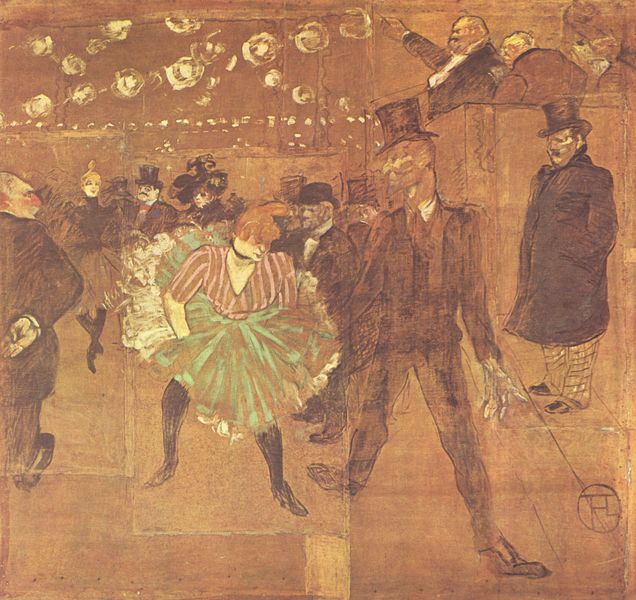
Titel: Ball im Moulin Rouge
Künstler: Henri de Toulouse-Lautrec
Standort: Paris
Institution: Musée d'Orsay
Schlagwörter: dunkel, feder, gemälde, mann, weiß, frauen, gelb, grün, impressionismus, menschen, ocker, braun, degas, frankreich, frau, frisur, handschuh, handschuhe, hut, hüte, kariert, kleid, kreide, lampen, laterne, laternen, licht, lichter, männer, nacht, nase, orange, paris, renoir, schwarz, straße, toulouse lautrec, türkis, zeichnung, blick, dame, rot, weg, ball, beige, fest, gesellschaft, herren, leute, mode, party, rock, tanz, zylinder, alt, anzug, anzüge, bart, blond, feier, hose, jung, kneipe, band, bluse, herr, hände, signatur, rauch, boden, haare, mantel, decke, kind, paar, bühne, musik, orchester, tanzen, theater, tänzerin, kinn, rosa, rund, beine, dutt, ballerina, ballett, halsband, parkett, röcke, schuhe, tutu, tüll, tütü, zuschauer, farbe, graphik, beleuchtung, empore, loge, saal, figuren, audience, crowd, gathering, hat, men, people, red, stockings, white, women, frack, black, dress, formal, france, green, hair, jugendstil, lace, meeting, old, painting, room, skirt, woman, yellow, monet, vergnügen, gestreift, manet, streifen, pink, brown, floor, socken, podest, rothaarig, strümpfe, berlin, alter, unterrock, geld, clown, monogramm, brille, chapeau, plakat, lautrec, stiefel, schuh, toulouse, variete, henri toulouse-lautrec, man, strumpfhose, rouge, girl, kapelle, boy, costume, male, suit, drawing, femme, volants, color, impressionism, sketch, beard, french, moulin rouge, tänzer, gesellig, insignien, abstract, avantgarde, feast, festival, human, lights, zeichnugn, history, colorful, ballsaal, shoe, shoes, rauschend, türkies, dirigent, impressionist, seifenblasen, ausgelassen, galan, guache, chalk, stripes, colour, paint, stylized, lampion, nachtleben, smoking, top hat, bordell, hure, tanzfläche, tan, belle epoque, dance, dancer, dancing, bow, danse, bal, hütw, tolouse-lautrec, kokotte, danser, mustache, vergnügung, varietee, ballet, danseuse, cancan, skizze, ruffle, club, gaphik, cylinder, tanzlokal, touluse, aristide, la goulue, lampignons, mailiol, malliol, zyllinder, fat, tanzabend, romance, post impressionism, pastell, past, petticoat, 19th century, brauner hintergrund, helles kleid, täzerin, hait, choker, kapellmeister, tl, henri, tolouse, flaneur, judge, chapeau melon, cabaret, green skirt, events, dancehall, dance floor, divertissement, greenn, tulle, tolouse-latrec, danver, lotreck, toulouz, moulon, dancin, pastelle, xix century, franck, melon hat